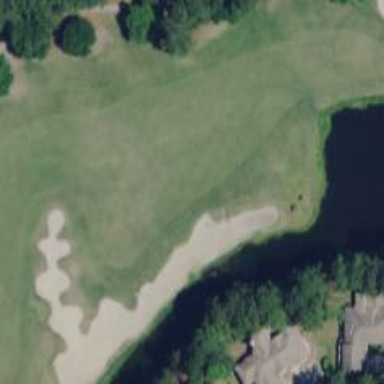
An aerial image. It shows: Golf hole.